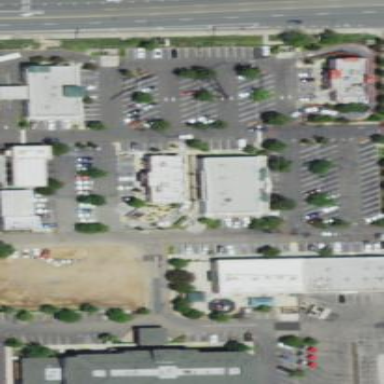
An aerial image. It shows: Parking area with surface.